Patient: sex F, age 62
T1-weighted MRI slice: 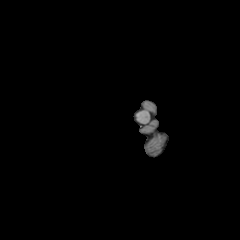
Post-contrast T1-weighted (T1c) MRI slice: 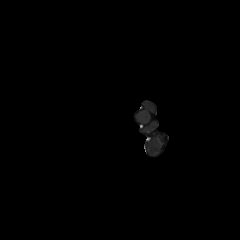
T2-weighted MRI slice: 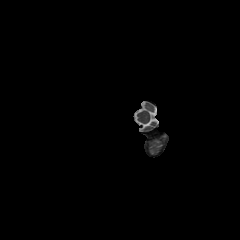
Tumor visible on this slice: no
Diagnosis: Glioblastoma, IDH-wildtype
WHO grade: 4